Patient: sex F, age 28
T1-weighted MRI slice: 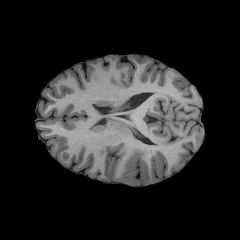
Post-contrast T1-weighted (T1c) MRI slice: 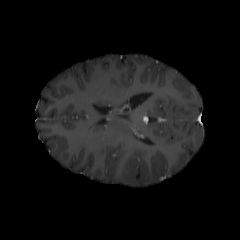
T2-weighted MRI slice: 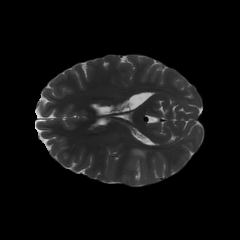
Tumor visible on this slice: yes
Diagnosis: Astrocytoma, IDH-mutant
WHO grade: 2